Field crop: tomato
Growth stage: 1
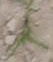
Species: cyperus